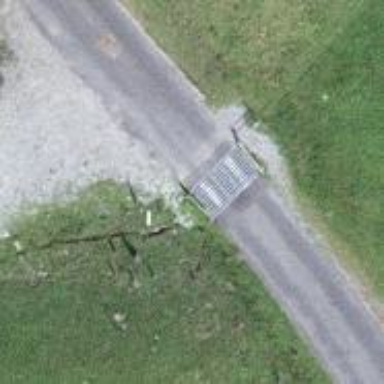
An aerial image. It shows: Cattle grid barrier.